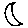
Label: moon